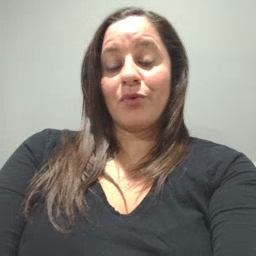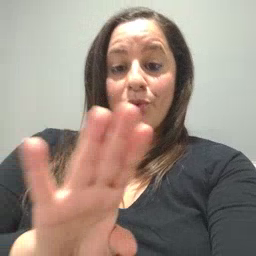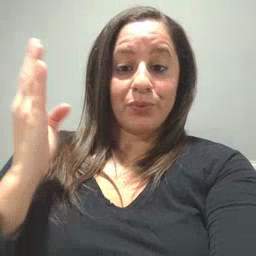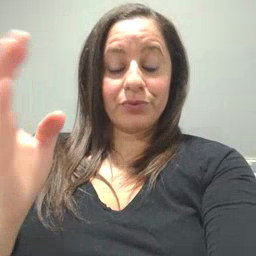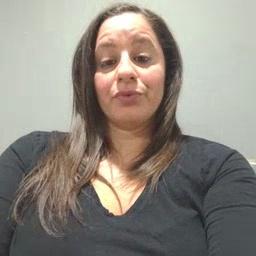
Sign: open